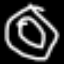
Label: donut